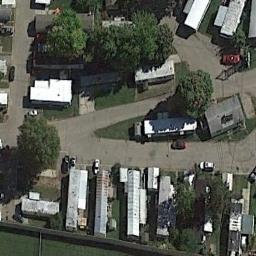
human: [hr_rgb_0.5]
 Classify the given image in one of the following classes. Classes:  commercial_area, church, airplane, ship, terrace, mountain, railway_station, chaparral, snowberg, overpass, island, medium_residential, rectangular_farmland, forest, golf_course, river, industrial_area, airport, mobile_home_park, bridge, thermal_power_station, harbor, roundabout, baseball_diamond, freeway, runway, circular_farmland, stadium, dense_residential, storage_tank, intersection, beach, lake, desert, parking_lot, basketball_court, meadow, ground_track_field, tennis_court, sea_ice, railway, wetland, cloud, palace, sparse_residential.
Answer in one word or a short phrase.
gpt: mobile_home_park